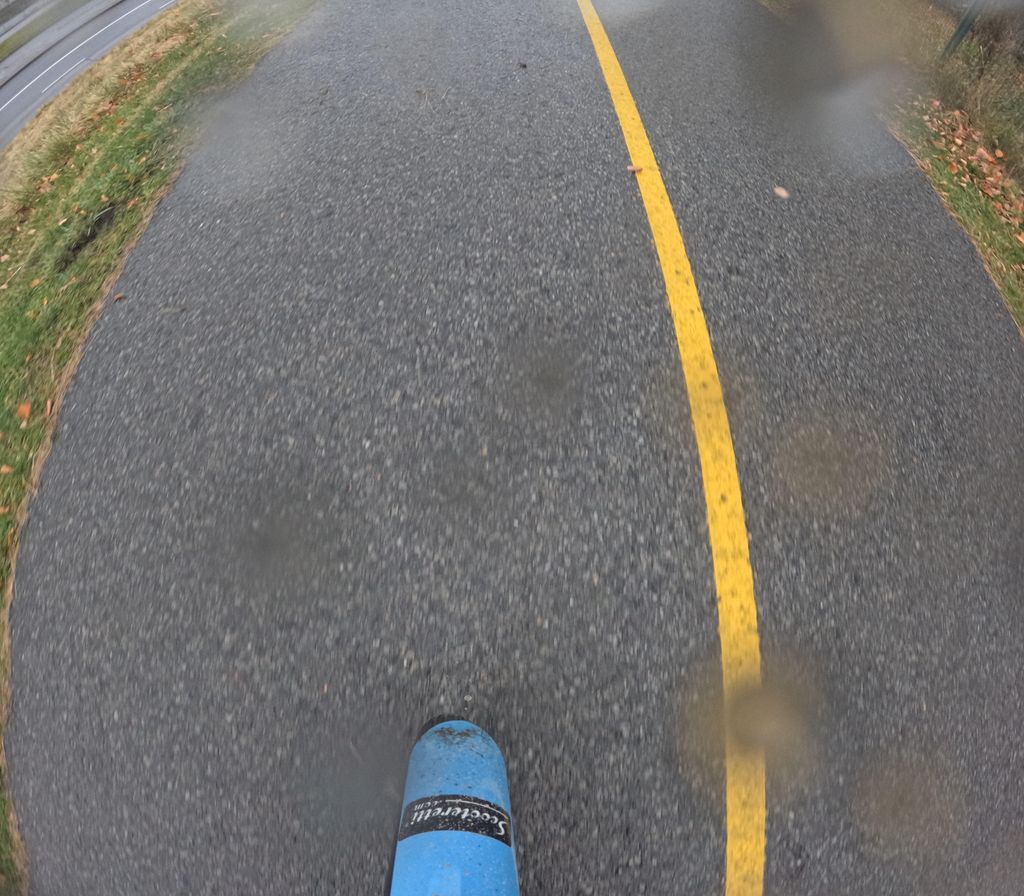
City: ottawa-gatineau